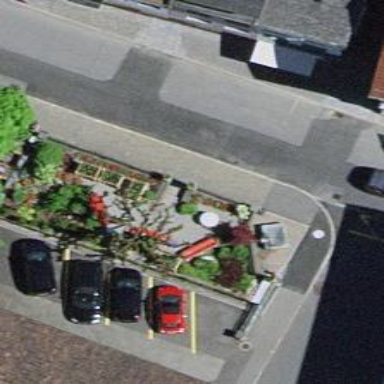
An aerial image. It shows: Fountain.